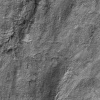
Atmospheric dust classification: not_dusty